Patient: sex F, age 56
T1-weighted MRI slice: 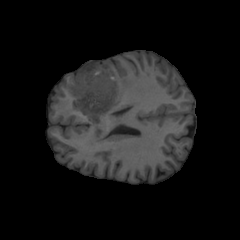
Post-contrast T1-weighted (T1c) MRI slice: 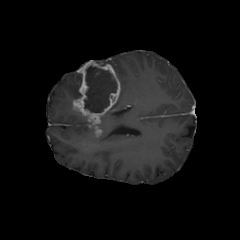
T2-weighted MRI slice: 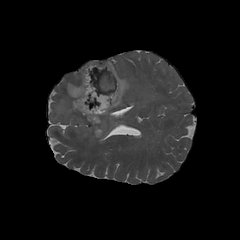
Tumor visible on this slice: yes
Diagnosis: Glioblastoma, IDH-wildtype
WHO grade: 4